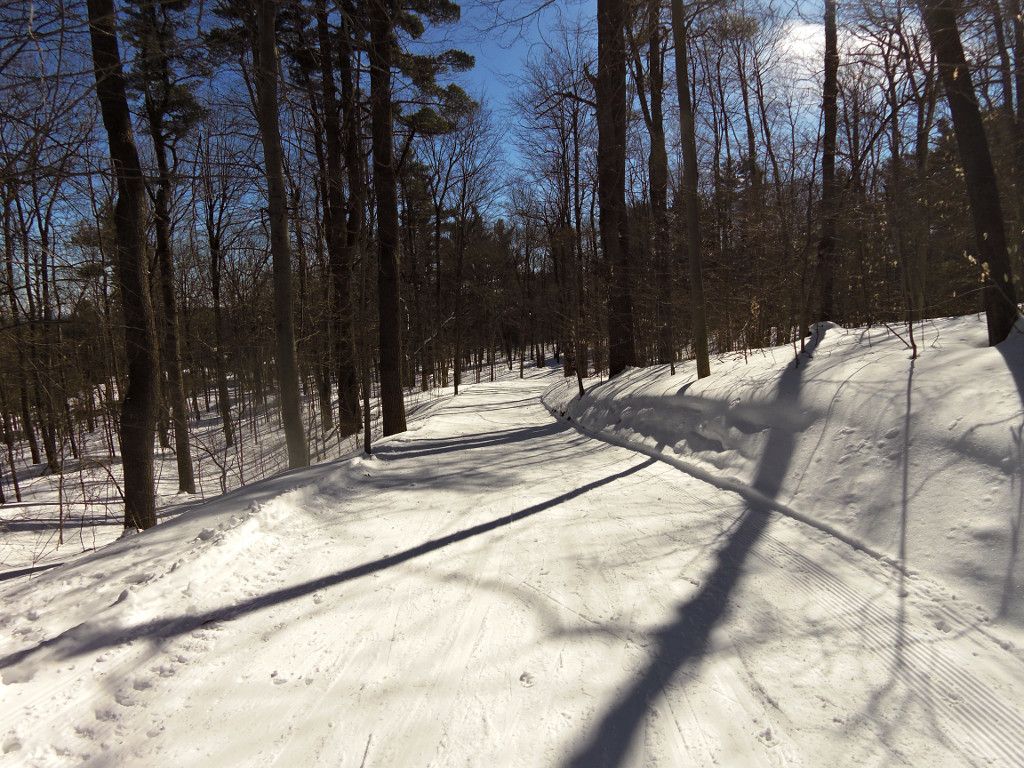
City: ottawa-gatineau